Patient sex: M
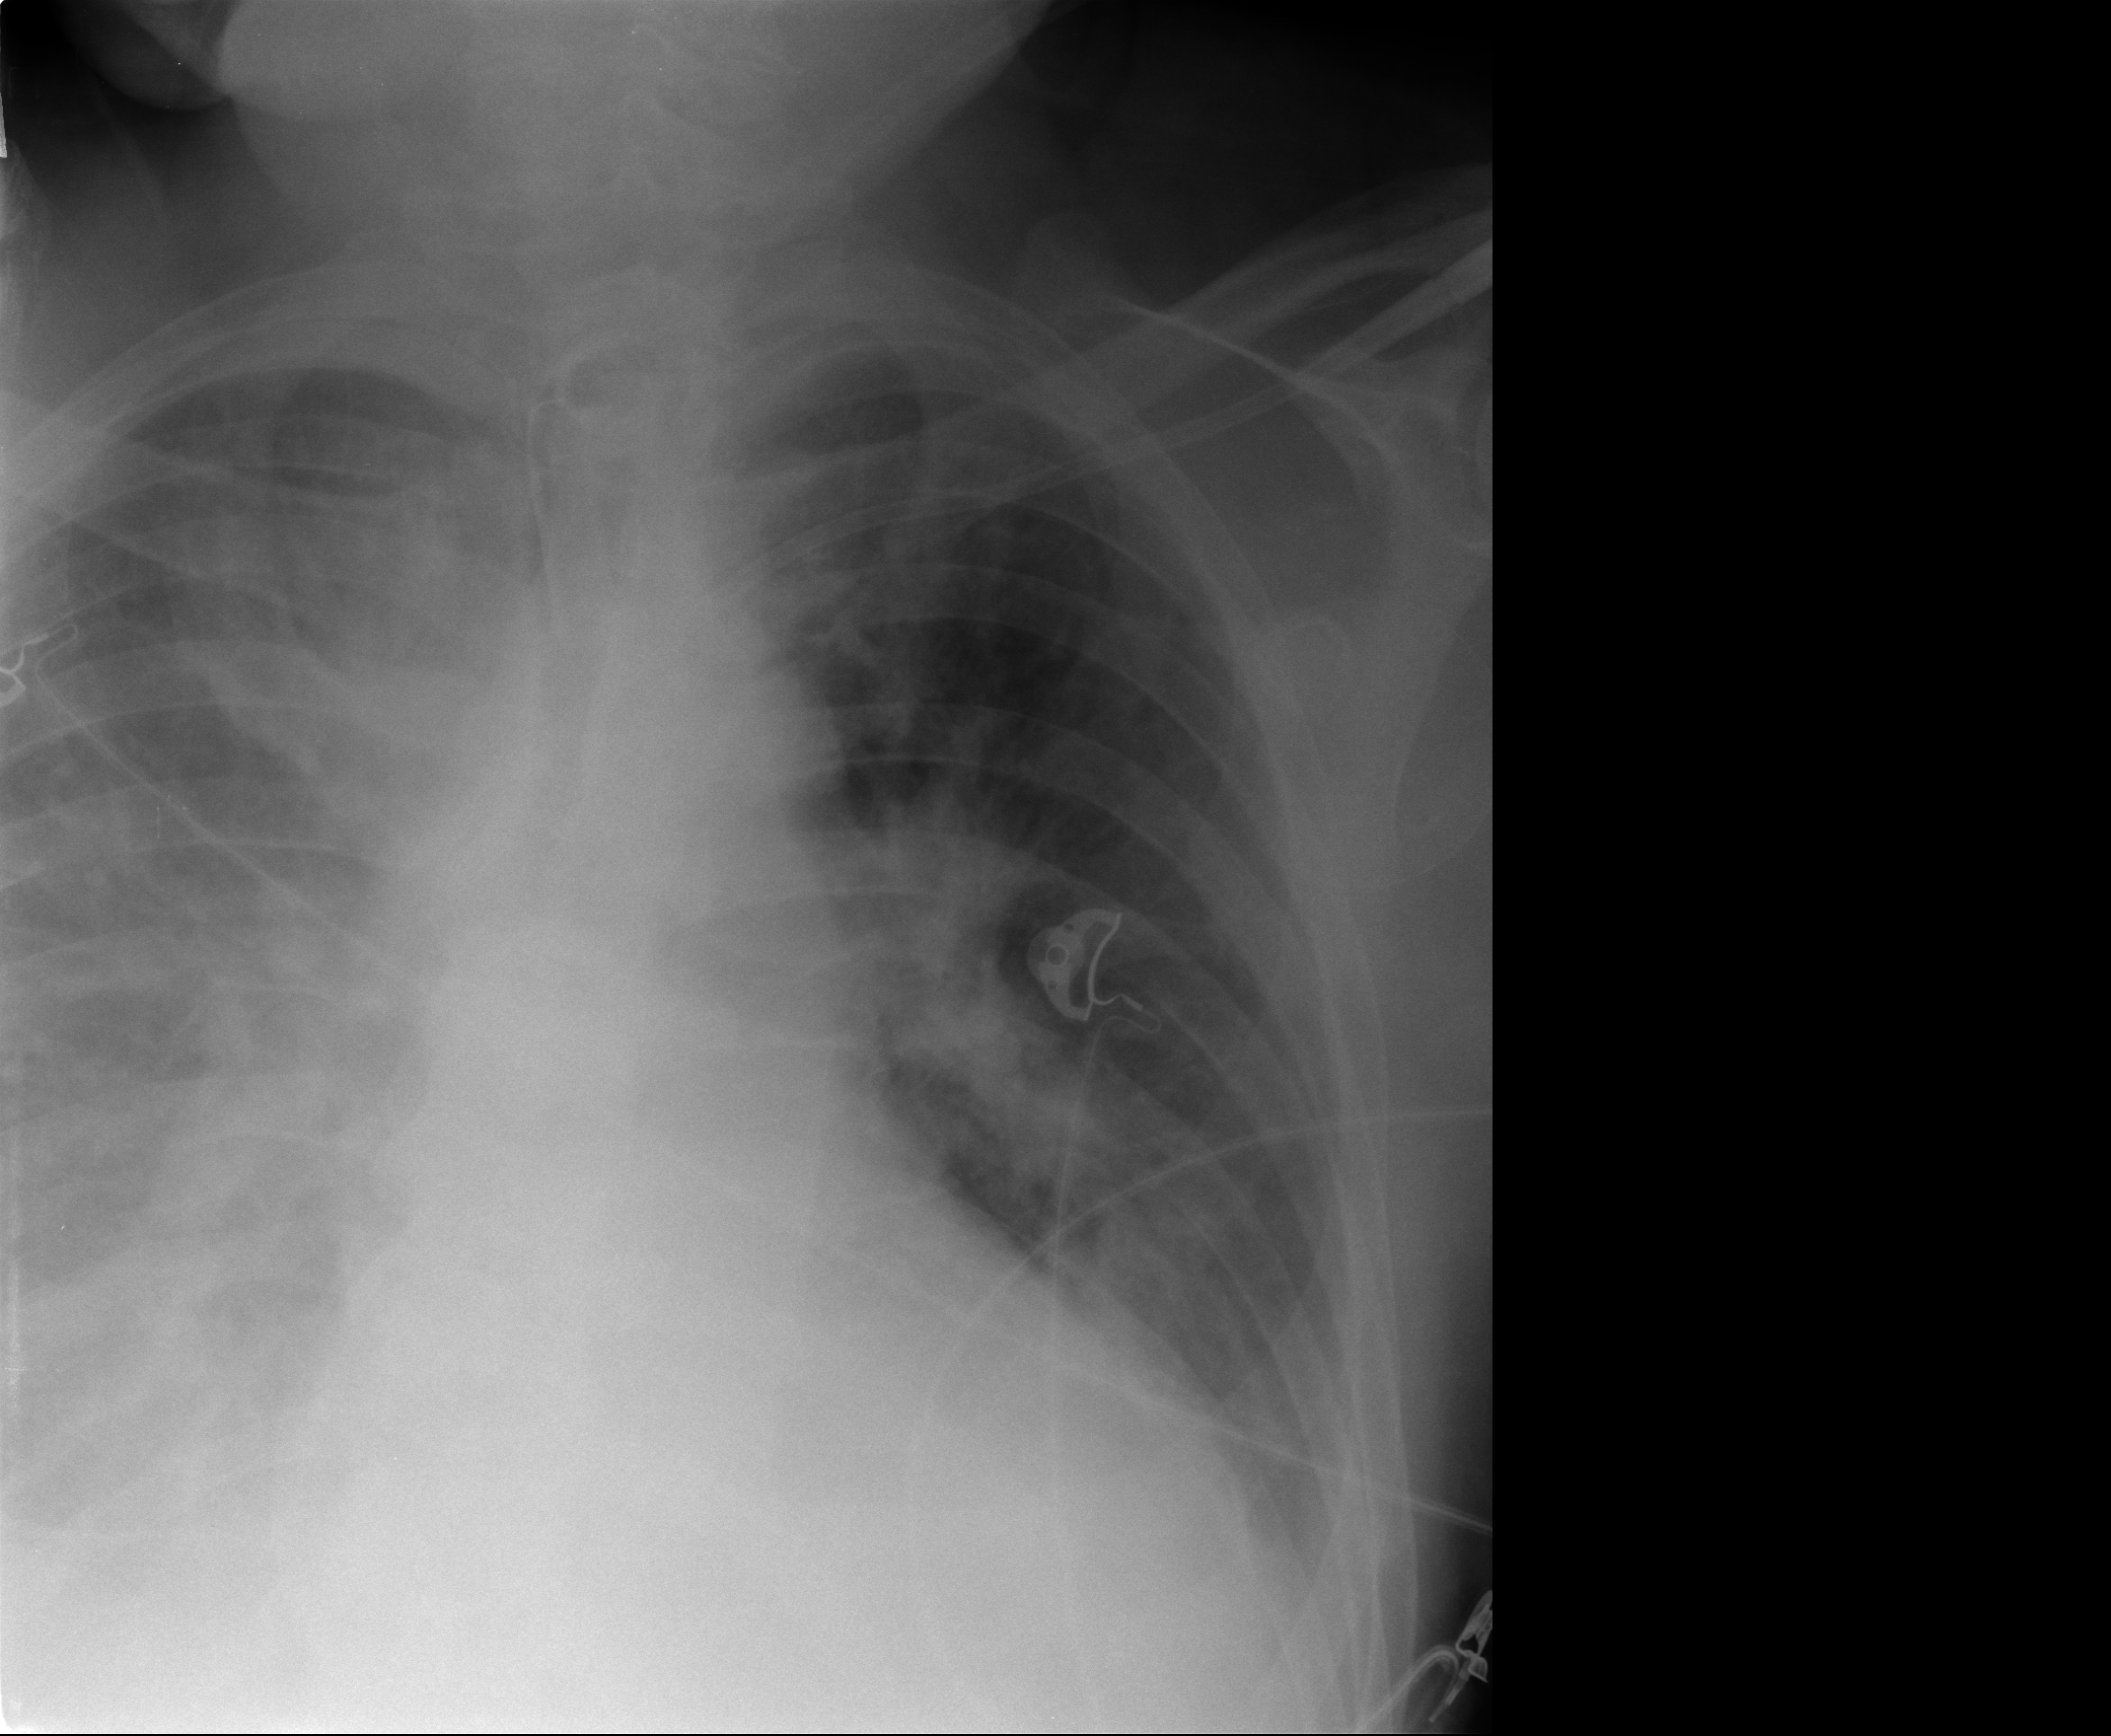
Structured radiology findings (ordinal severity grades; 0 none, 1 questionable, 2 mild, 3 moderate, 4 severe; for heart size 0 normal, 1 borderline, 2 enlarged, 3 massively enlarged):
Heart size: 2
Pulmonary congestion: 2
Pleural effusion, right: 2
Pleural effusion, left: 0
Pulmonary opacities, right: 0
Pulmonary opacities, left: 0
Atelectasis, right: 3
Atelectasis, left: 2